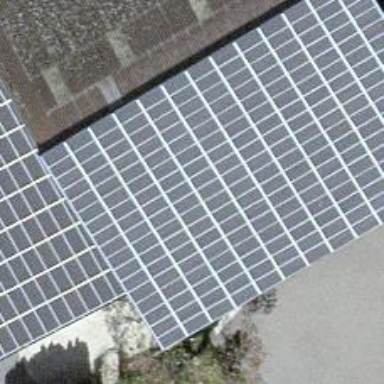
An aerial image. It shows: Solar power generator.